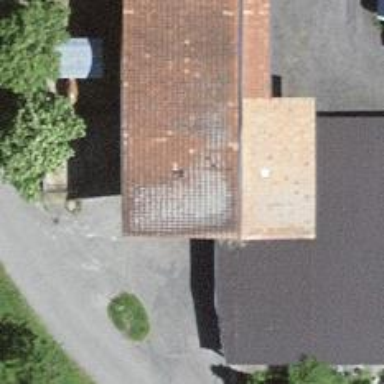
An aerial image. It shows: Garage.